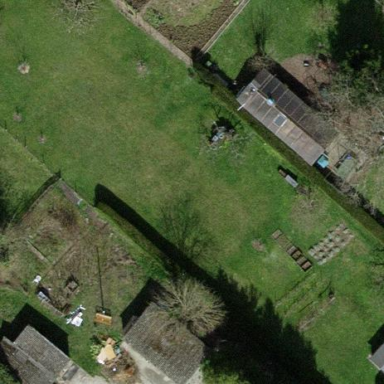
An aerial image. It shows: Garden area designated for leisure land.